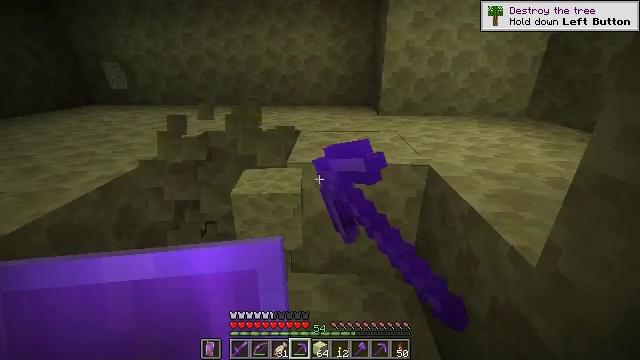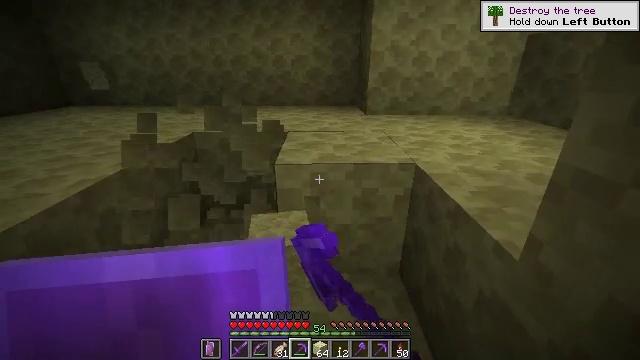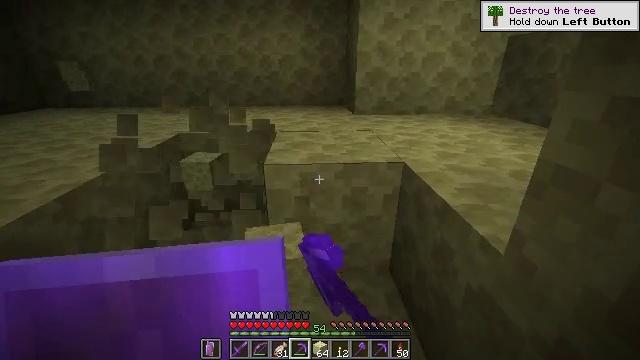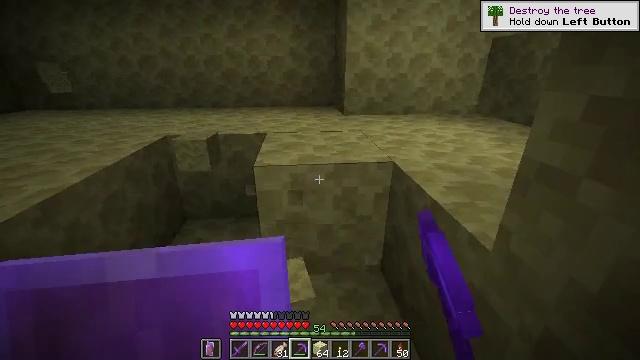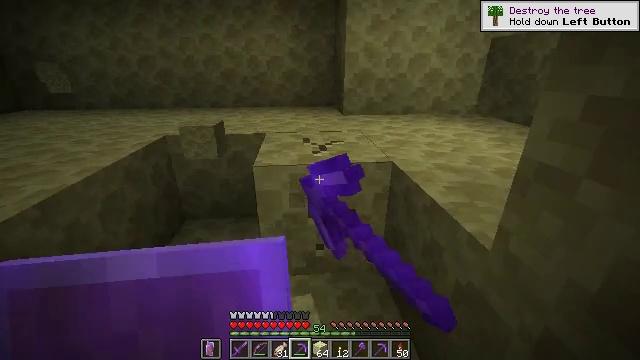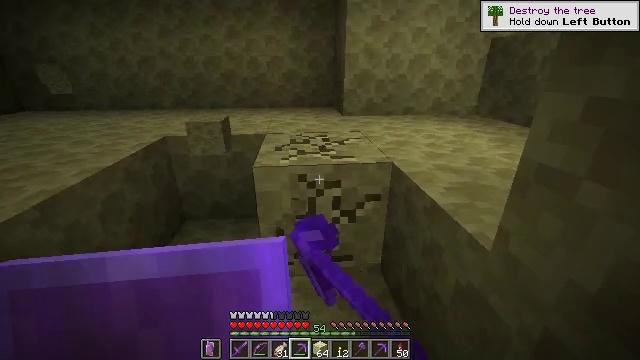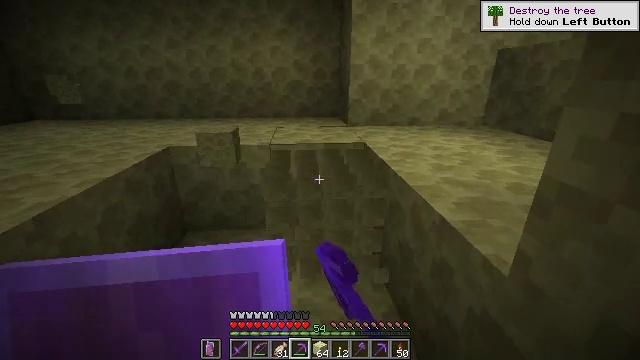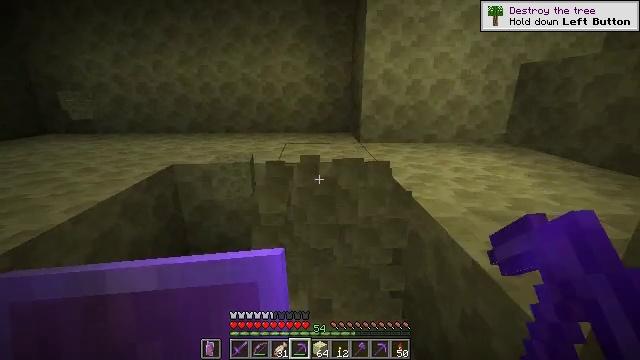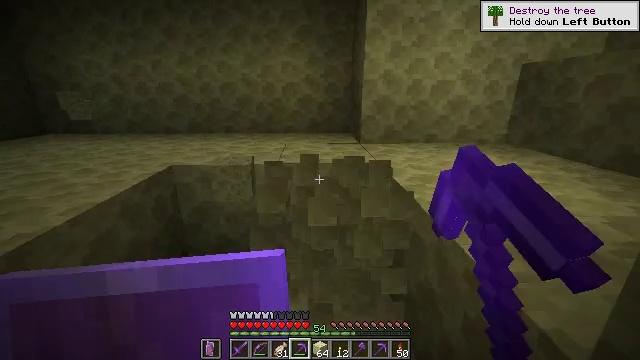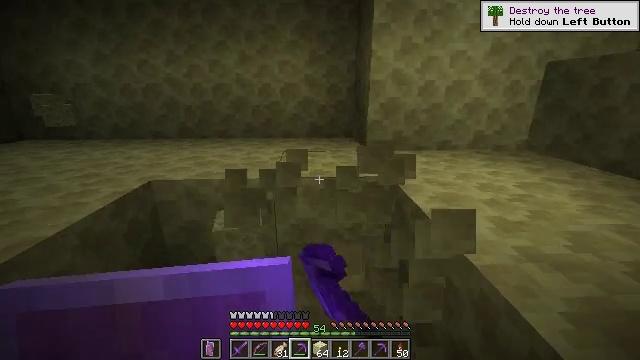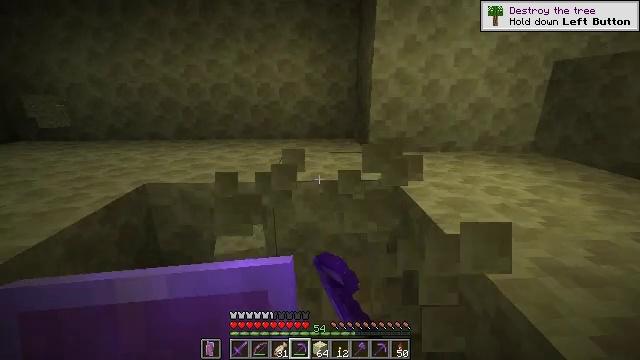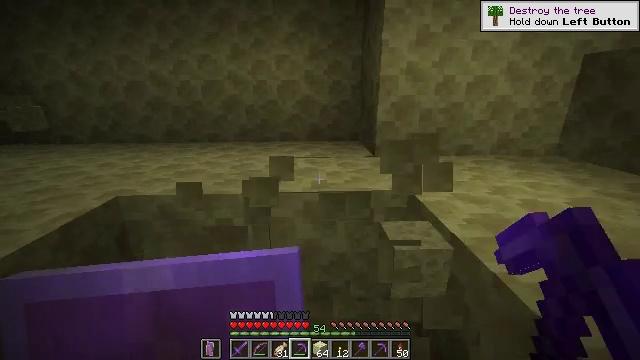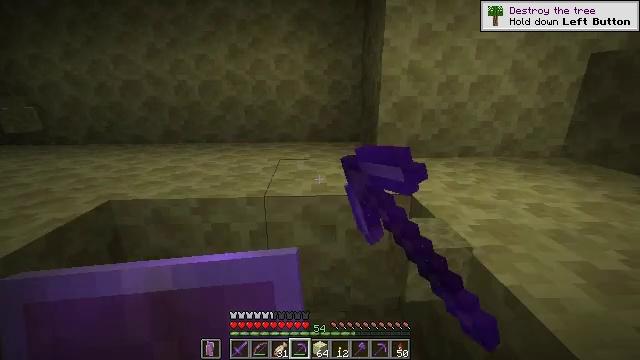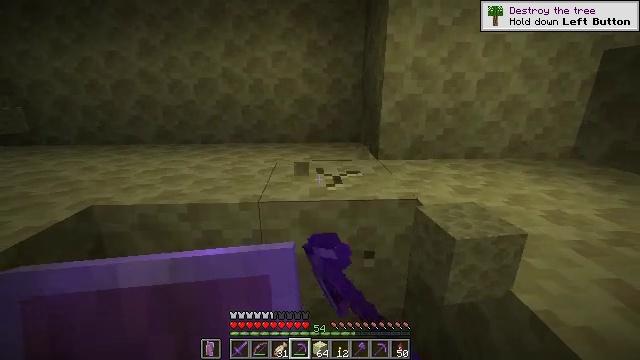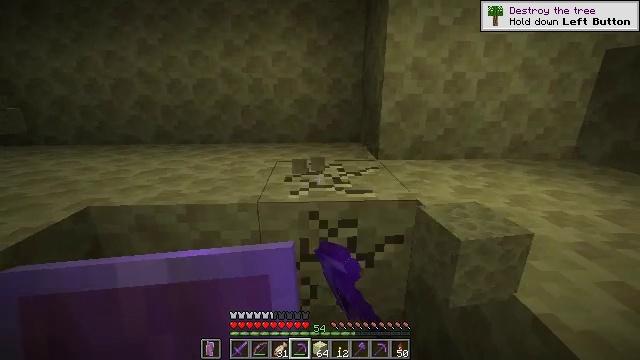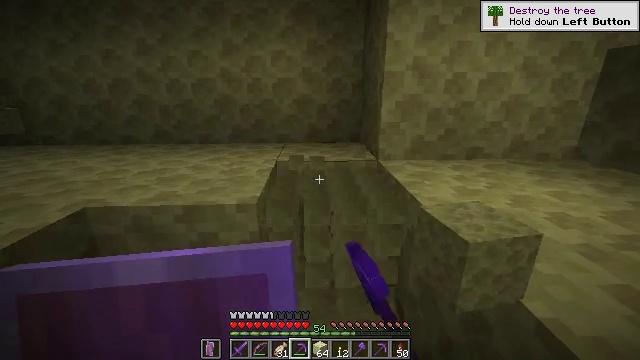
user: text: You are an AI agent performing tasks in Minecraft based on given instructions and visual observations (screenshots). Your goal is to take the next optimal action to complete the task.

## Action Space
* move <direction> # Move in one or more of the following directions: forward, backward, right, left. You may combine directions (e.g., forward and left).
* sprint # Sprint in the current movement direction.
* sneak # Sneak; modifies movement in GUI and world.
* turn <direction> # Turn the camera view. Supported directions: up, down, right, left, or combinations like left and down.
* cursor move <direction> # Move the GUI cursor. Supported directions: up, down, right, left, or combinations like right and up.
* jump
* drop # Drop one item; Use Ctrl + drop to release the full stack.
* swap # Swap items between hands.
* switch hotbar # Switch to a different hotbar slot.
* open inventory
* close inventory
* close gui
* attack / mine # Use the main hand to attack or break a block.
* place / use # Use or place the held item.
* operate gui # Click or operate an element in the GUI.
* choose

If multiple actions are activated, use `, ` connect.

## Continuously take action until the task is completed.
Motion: motion action
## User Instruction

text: Gather end stone from the End.
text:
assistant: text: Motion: turn right, attack / mine
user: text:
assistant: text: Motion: turn right, attack / mine
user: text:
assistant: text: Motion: turn right, attack / mine
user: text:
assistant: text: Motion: attack / mine
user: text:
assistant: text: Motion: attack / mine
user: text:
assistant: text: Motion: move forward, turn left and up, attack / mine
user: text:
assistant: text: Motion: move forward, turn left and up, attack / mine
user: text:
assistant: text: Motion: move forward, attack / mine
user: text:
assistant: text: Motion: move forward, attack / mine
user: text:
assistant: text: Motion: move forward, attack / mine
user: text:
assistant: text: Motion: move forward, attack / mine
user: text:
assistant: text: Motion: attack / mine
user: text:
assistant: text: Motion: attack / mine
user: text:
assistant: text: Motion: attack / mine
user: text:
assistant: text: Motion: attack / mine
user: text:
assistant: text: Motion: attack / mine
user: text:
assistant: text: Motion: attack / mine
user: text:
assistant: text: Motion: attack / mine
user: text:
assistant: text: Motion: move forward, attack / mine
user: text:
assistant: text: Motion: move forward, attack / mine
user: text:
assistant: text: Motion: move forward, attack / mine
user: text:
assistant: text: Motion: move forward, attack / mine
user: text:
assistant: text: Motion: move forward, attack / mine
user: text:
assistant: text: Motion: attack / mine
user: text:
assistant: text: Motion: attack / mine
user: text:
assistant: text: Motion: turn left and down, attack / mine
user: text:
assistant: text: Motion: attack / mine
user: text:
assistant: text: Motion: turn left and down, attack / mine
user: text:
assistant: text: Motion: move right, turn left and down, attack / mine
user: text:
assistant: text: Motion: move right, turn left and down, attack / mine